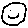
Label: smiley face